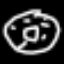
Label: donut